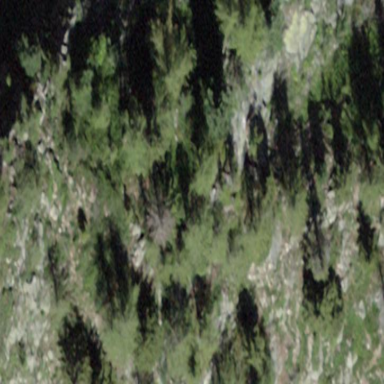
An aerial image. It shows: Forest dominated by needle-leaved trees.